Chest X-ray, AP view. Patient: 67 years old, sex M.
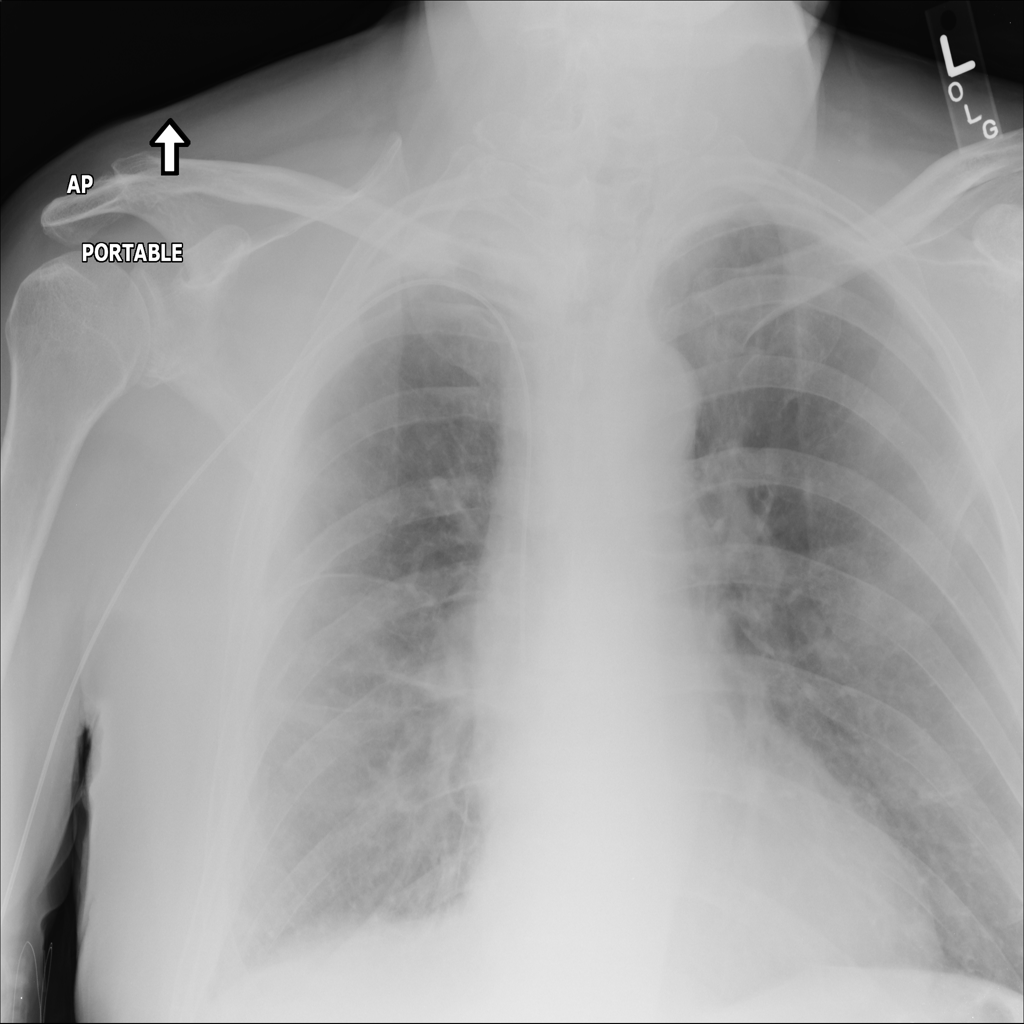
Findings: Infiltration